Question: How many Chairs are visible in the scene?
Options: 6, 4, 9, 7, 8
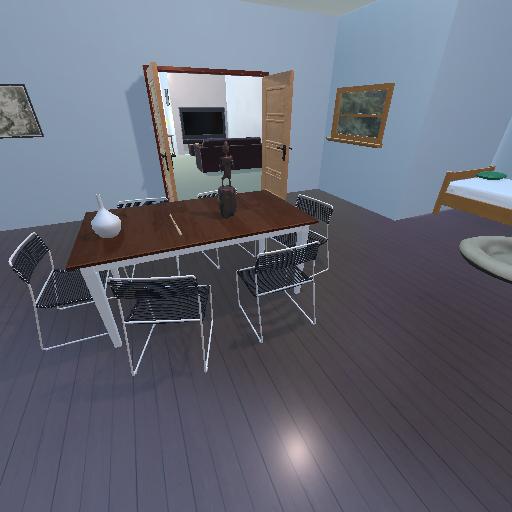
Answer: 6